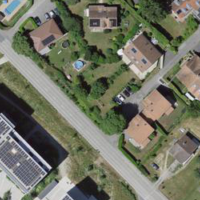
EUNIS habitat code: 55
Species observed at this site:
Ranunculus acris